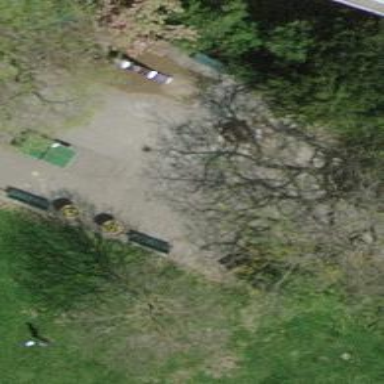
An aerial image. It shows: Picnic table located in leisure land area.